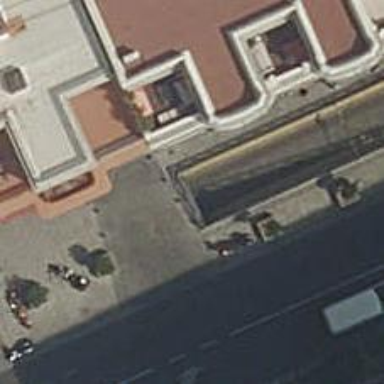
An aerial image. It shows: Parking entrance.